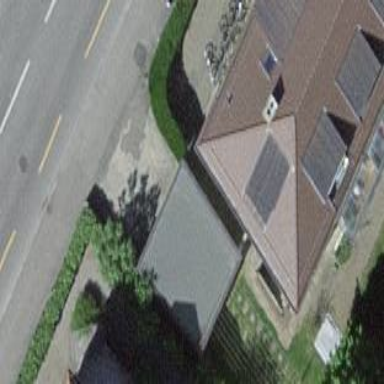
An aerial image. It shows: Garage.